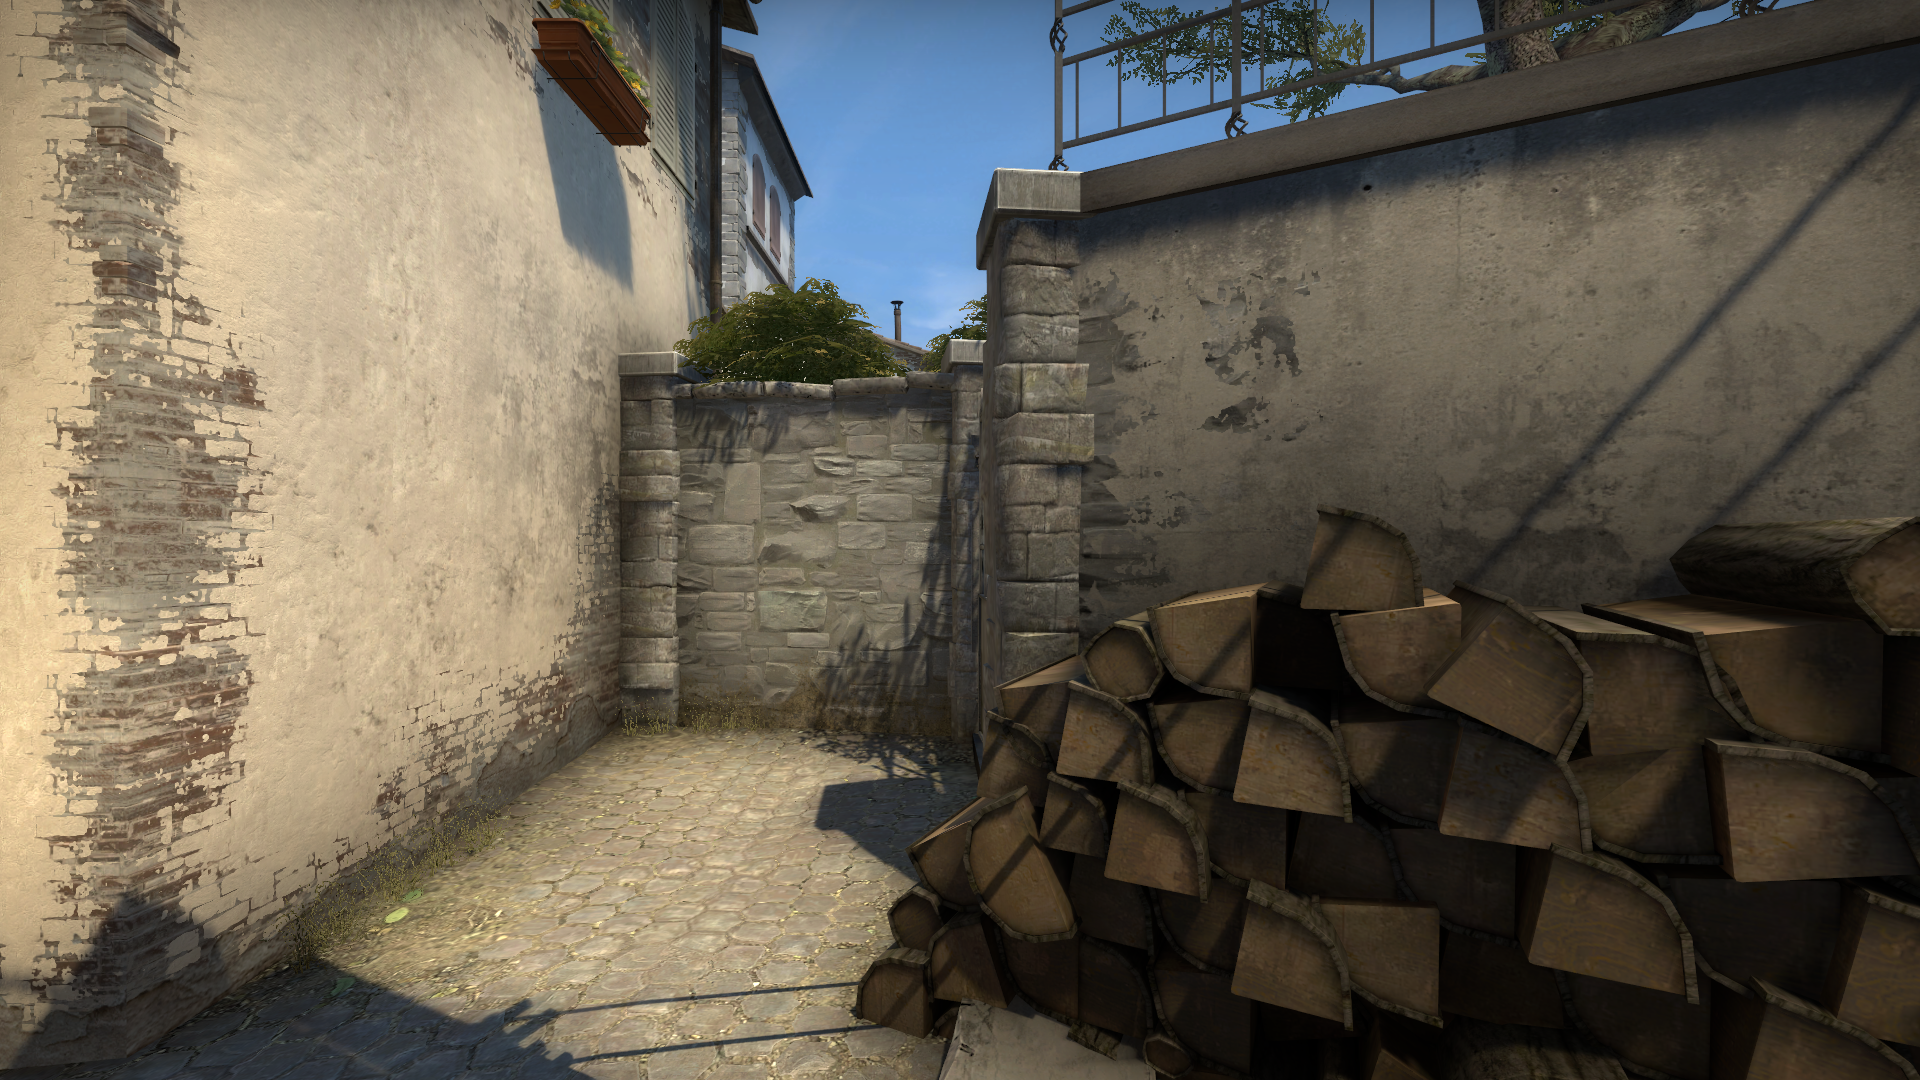
Map: de_inferno